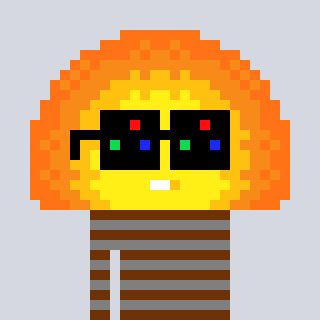
a pixel art character with square black sunglasses, a sunset-shaped head and a bluegrey-colored body on a cool background